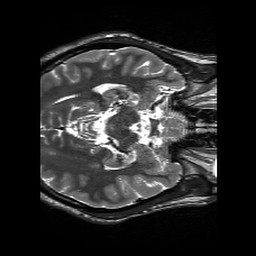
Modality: T2w
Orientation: axial
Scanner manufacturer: siemens
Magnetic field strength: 3 T
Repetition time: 13.52 s
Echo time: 0.088 s